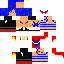
A male human skin with dark skin, wearing blonde bald dressed in a blue hoodie and red pants, featuring a closed mouth.